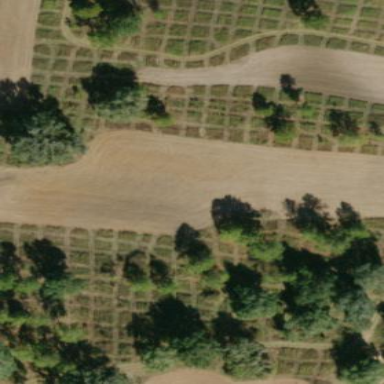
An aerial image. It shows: Orchard.